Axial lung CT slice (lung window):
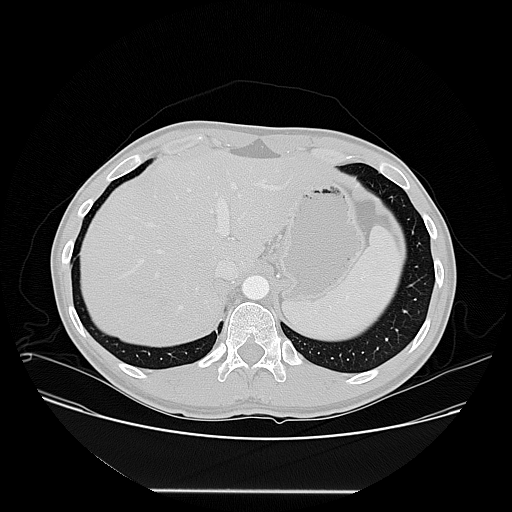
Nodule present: no